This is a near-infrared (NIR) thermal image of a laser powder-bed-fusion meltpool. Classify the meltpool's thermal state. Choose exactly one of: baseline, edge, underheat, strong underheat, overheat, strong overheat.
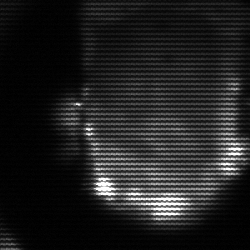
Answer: baseline